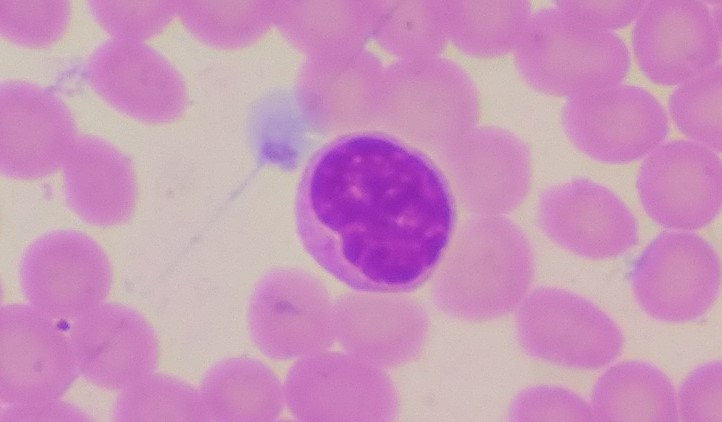
White blood cell type: Lymphocyte